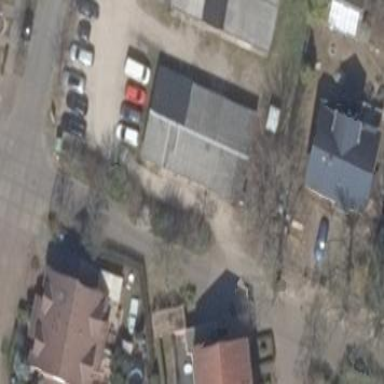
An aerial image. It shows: Group of garages.